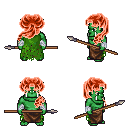
a pixel art fantasy rpg character, male body template, orc, green skin, green tattered cape, robe skirt, red princess hairstyle, white cloth bandages, spear, four views (front, back, left, right), 2x2 character sprite sheet, small pixel art, hard edges, no anti-aliasing